Question:
I have a graph detailing wind speeds where I would like to have the grid on the Y axis have ticks every 5 (m/s).
'''
// triggered when data has been loaded via ajax
$graph.on('graph.render', function(e, d) {
var graph, y_axis;
// Fixtures
palette = new Rickshaw.Color.Palette();
graph = new Rickshaw.Graph( {
element: $graph.find('.chart');
width: $graph.innerWidth() - 20,
height: $graph.innerHeight() - 20,
series: [
{
key: 'min',
name: 'Min Wind Speed',
color: palette.color(),
data: d[0].data
} // ...
]
});
x_axis = new Rickshaw.Graph.Axis.Time({
graph: graph,
timeUnit: {
seconds: 600,
formatter: function(d) {
return d.toUTCString().match(/(\d+:\d+):/)[1];
}
}
});
y_axis = new Rickshaw.Graph.Axis.Y( {
graph: graph,
orientation: 'left',
element: $graph.find('.y-axis')
});
});
'''
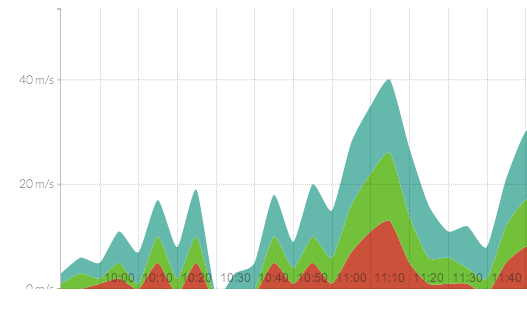
Answer: You could set the number of ticks via 'ticks' or the values to display via 'tickValues' explicitly:
'''
var yAxis = new Rickshaw.Graph.Axis.Y( {
graph: graph,
tickFormat: Rickshaw.Fixtures.Number.formatKMBT,
//ticks: 5, //static number of ticks, only works
tickValues: [50,100,150,200,250,300,350], // values to use/display
element: document.getElementById('y_axis')
} );
'''
You would use either 'ticks' or 'tickValues', not both. If you use 'tickValues' as above and your max y value is '180', the y-scale would only show the values '[50,100,150,200]', '250' and above would not be shown. If you add more data with a higher y-value, the scale would automatically re-scale and show the higher values as specified by you.
More information about 'ticks' and 'tickValues' can be found at the <URL> page.